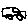
Label: car